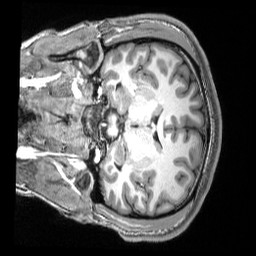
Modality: T1w
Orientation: coronal